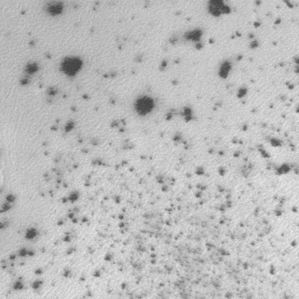
Label: frost